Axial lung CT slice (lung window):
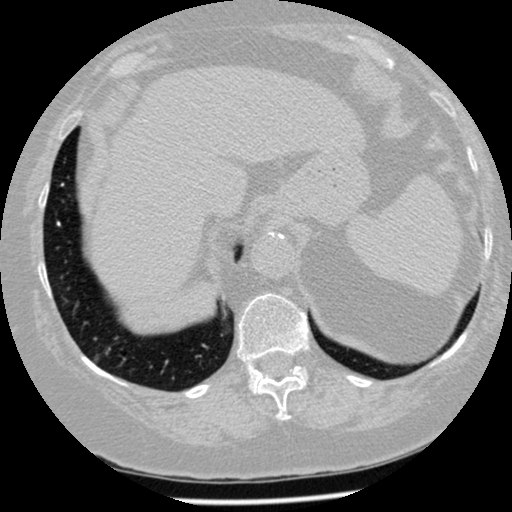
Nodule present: no